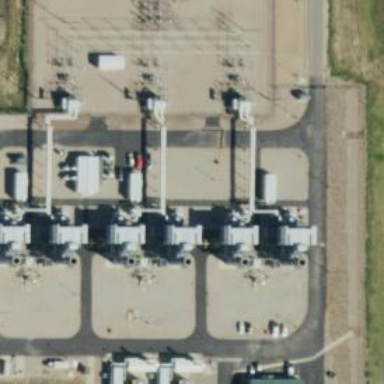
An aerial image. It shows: Gas-powered generator. It is gas turbine type generator.